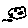
Label: moon